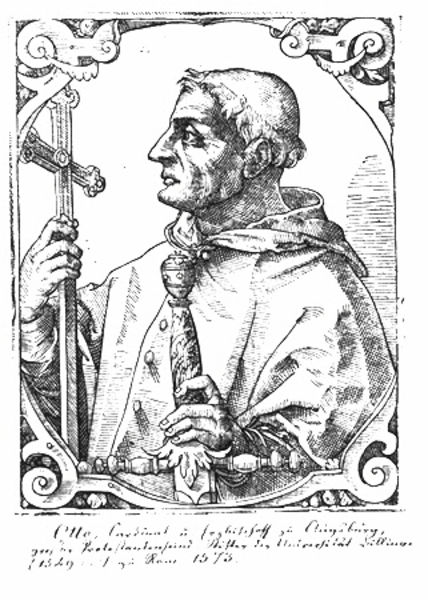
Titel: Bildnis des Bischofs Otto von Augsburg
Künstler: Tobias Stimmer
Institution: (Seriendruck)
Schlagwörter: hand, mann, umhang, weiß, finger, grau, mund, nase, ohr, profil, schwarz, stirn, zeichnung, blick, haube, ornament, kappe, mütze, augen, falten, kleidung, mensch, rahmen, bildnis, hals, herr, hände, portrait, porträt, brüstung, kirche, auge, geistlicher, haare, kutte, kinn, knopf, lippen, kreis, oval, ranken, schrift, wangen, rahmung, bogen, stab, grafik, graphik, rand, glatze, ornamente, verzierung, wange, knöpfe, knopfleiste, griff, unterschrift, medaillon, kreuz, religion, druck, druckgraphik, druckgrafik, schraffur, radierung, stich, schwert, text, waffe, strin, haarkranz, kardinal, halbglatze, ecken, otto, knauf, karte, voluten, fingernägel, priester, mönch, geistiger, heiliger, zeilen, geistlich, schnecken, postkarte, kupferstich, verzierungen, christentum, handschrift, kaputze, zepter, kapuze, pater, kreut, tonsur, kringel, katholisch, apostel, kleriker, gwand, gläubiger, mensur, sich, bischhof, mozetta, nasee, 1573, 1575, geisiger, hiebwaffe